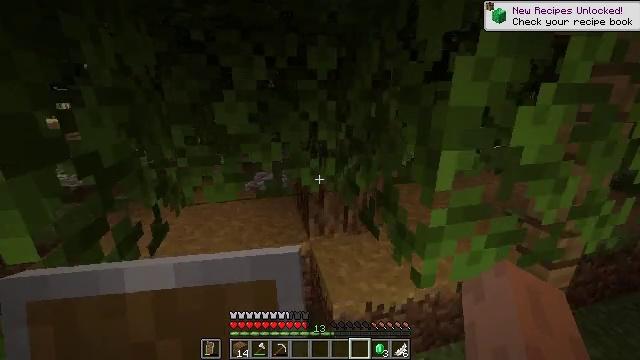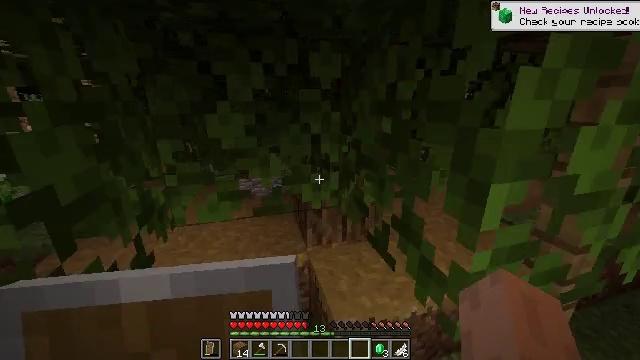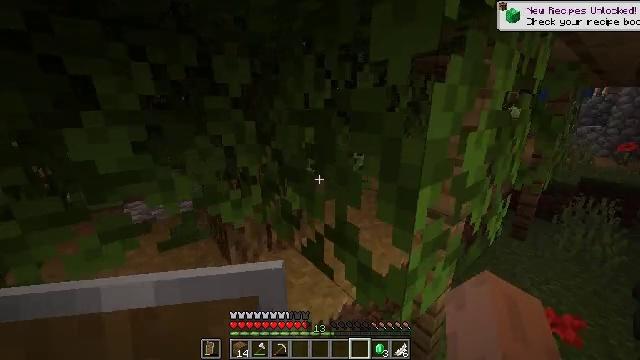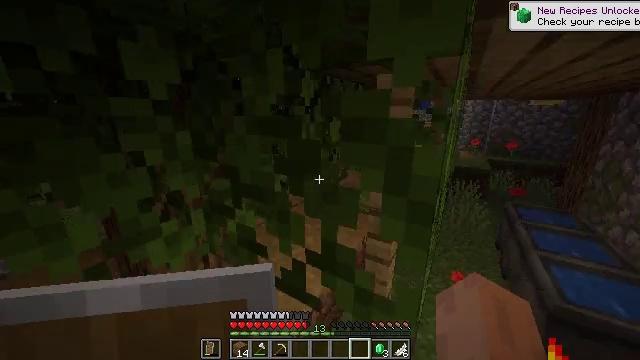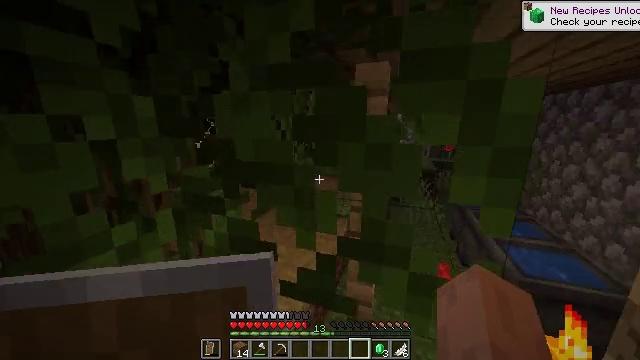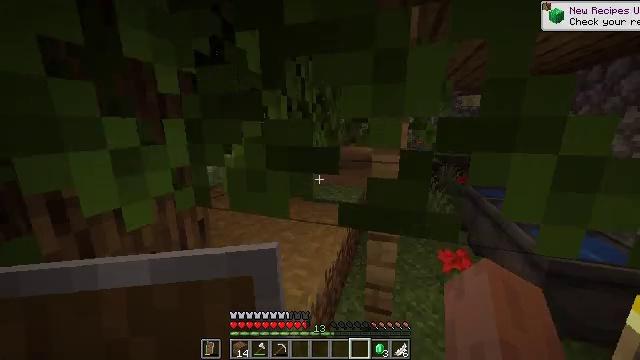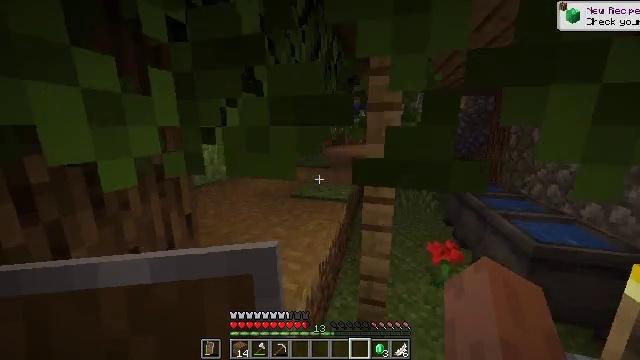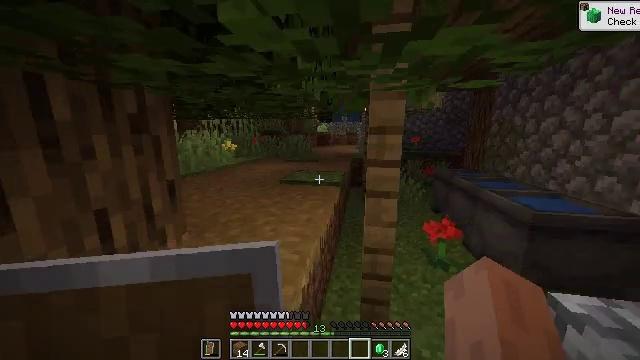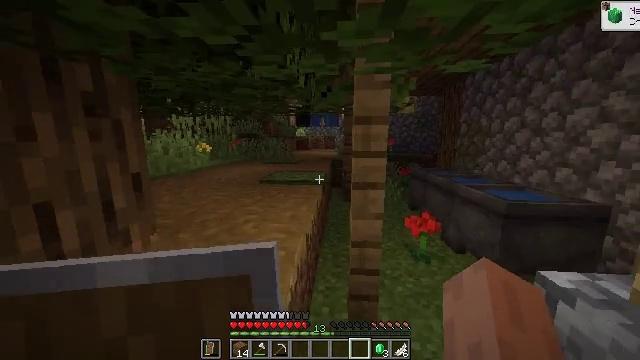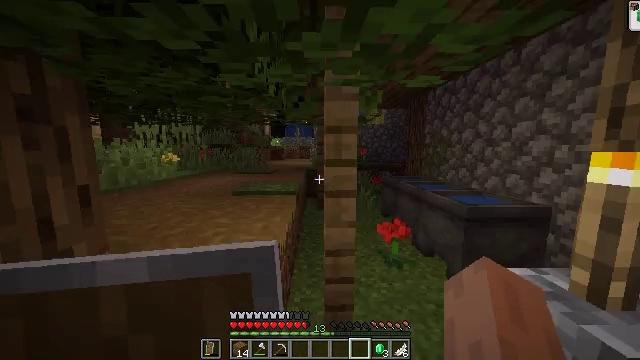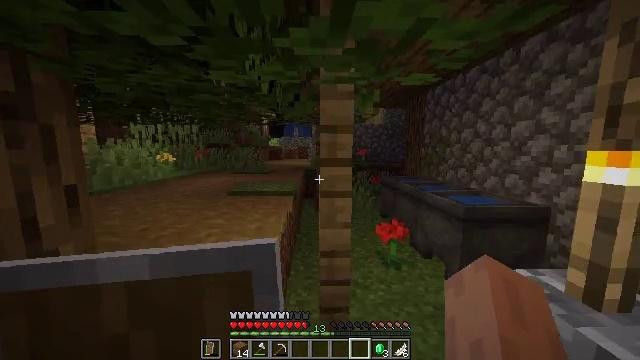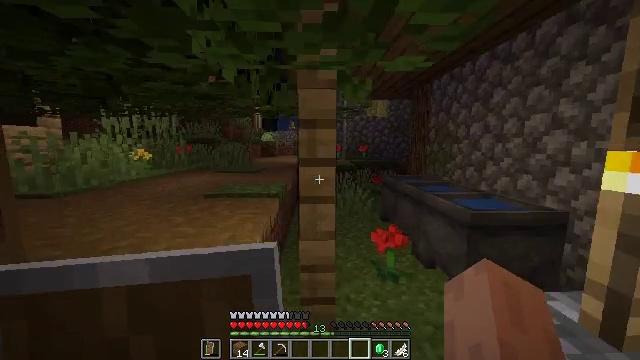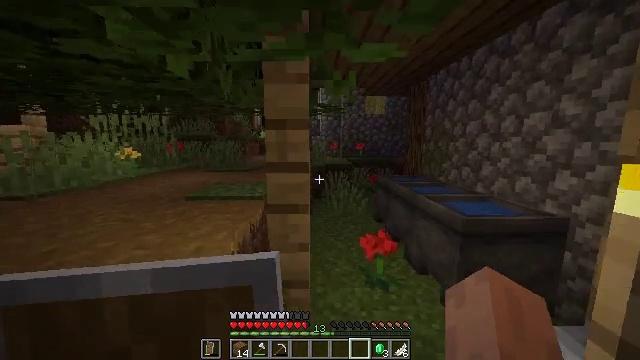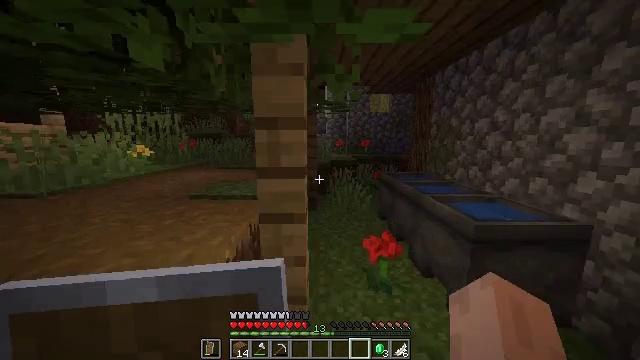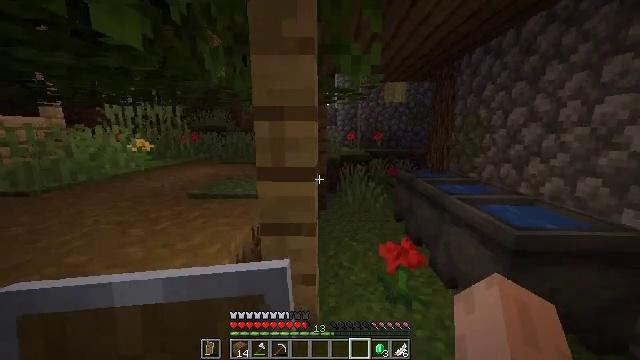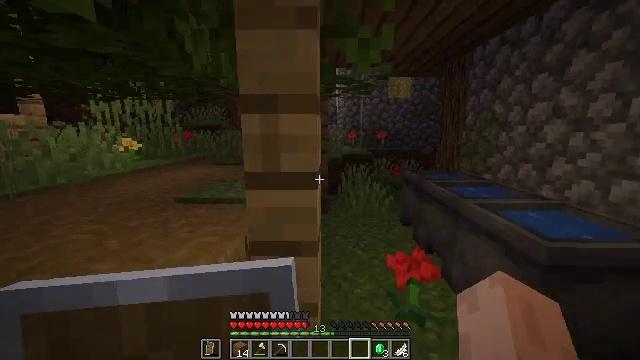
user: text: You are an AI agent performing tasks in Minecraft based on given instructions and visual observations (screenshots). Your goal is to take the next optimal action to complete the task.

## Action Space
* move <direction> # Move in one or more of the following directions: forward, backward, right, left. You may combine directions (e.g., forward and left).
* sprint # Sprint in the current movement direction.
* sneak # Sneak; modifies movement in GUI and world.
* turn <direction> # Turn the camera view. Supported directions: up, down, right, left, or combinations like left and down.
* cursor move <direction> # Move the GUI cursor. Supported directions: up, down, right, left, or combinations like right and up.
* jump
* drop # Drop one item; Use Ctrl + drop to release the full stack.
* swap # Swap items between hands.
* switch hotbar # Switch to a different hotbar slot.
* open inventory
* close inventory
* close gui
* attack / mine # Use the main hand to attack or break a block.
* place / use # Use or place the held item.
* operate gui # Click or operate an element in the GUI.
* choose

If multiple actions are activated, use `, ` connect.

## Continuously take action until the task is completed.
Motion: motion action
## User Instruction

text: Retrieve the brewing stand by breaking it.
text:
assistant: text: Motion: move forward and move left, sprint, turn right
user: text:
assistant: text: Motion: move forward and move left, sprint, turn right
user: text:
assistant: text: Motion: move forward and move left, sprint, turn right and up
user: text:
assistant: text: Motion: move forward, sprint, turn right and up
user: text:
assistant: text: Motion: move forward, sprint, turn right
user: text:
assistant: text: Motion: move forward, sprint, turn right
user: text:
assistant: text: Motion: move forward and move right, sprint, turn right and up
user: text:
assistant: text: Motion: move forward and move right, sprint, turn right and up
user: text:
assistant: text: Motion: move forward and move right, sprint, turn right and up
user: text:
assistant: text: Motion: move forward and move right, sprint
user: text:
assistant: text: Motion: move forward and move right, sprint
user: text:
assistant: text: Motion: move forward and move right, sprint
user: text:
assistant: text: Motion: move forward, sprint, turn left and down
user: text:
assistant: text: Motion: move forward, sprint, turn left and down
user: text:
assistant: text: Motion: move forward, sprint
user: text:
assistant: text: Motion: move forward, sprint
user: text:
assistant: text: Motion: move forward and move right, sprint, turn right
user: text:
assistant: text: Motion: move forward and move right, sprint
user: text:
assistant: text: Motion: move forward and move right, sprint
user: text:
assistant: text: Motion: move forward and move right, sprint, turn left and down
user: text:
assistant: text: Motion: move forward and move right, sprint, turn left
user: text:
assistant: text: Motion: move forward and move right, sprint
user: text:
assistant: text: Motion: move forward and move right, sprint, turn left
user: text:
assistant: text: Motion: move forward and move right, sprint, turn left
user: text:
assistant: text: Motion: move forward, sprint, turn left
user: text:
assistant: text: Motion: move forward, sprint
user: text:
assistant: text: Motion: move forward, sprint, turn left and up
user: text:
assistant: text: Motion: move forward, sprint, turn left
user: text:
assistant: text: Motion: move forward, sprint
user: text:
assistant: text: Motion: move forward, sprint